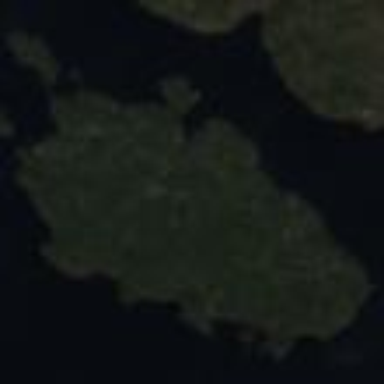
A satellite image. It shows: Image showing island.